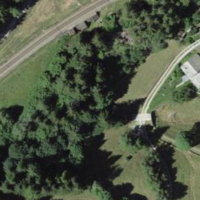
EUNIS habitat code: 43
Species observed at this site:
Chamaenerion angustifolium